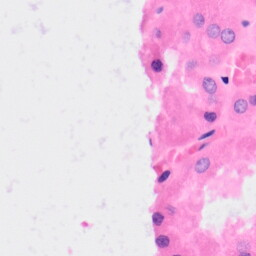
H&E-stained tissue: Kidney